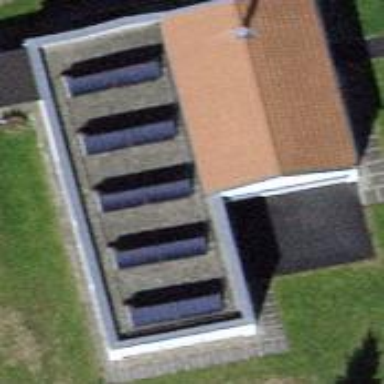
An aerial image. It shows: Detached building with gabled roof.